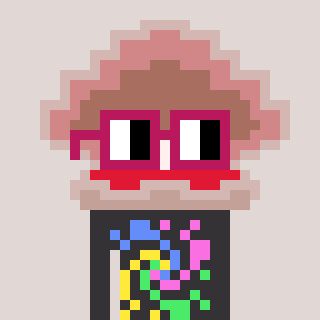
a pixel art character with square dark red glasses, a oyster-shaped head and a grayscale-colored body on a warm background